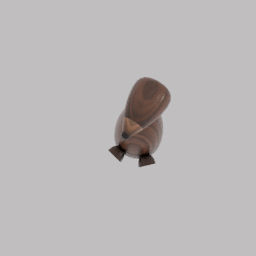
Label: decoration